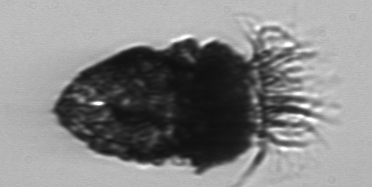
Label: Stenosemella_pacifica